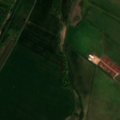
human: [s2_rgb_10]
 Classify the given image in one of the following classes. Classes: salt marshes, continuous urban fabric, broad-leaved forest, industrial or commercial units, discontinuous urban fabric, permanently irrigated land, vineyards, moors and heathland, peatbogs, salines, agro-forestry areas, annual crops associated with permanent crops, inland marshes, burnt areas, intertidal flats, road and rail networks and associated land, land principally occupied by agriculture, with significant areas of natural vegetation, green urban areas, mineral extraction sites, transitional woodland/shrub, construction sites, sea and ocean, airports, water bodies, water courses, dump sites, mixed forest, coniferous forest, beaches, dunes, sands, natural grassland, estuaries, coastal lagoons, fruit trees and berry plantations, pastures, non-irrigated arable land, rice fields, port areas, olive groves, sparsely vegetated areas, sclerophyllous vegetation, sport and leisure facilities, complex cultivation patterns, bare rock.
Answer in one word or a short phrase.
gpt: non-irrigated arable land, land principally occupied by agriculture, with significant areas of natural vegetation, broad-leaved forest